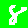
Digit: 8